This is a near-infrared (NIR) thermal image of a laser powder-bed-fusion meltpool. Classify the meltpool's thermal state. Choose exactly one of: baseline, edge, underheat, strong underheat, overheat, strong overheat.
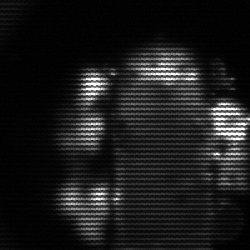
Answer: strong underheat